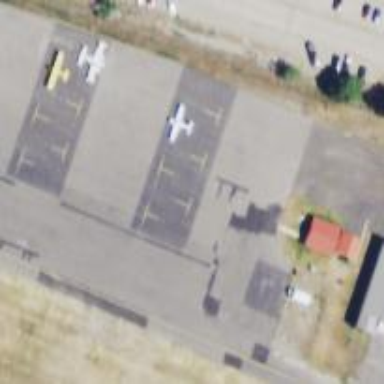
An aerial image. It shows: Apron at the airport with asphalt surface.